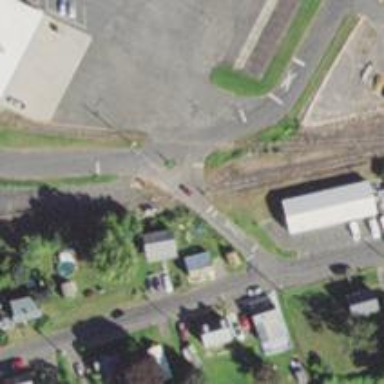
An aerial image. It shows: Level crossing along the railway.